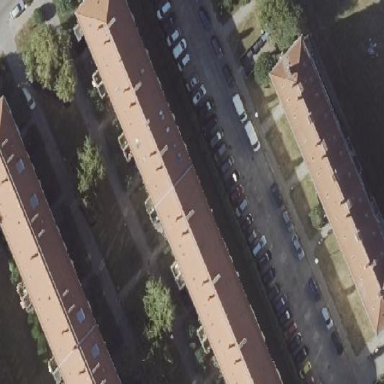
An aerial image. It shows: Street-side parking area.